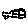
Label: car